Question: I am trying to build a tool that can compare images side-by-side. To do this, I have used three graphics view widgets in QT. They all zoom at the same rate, but I cannot seem to find anything online about how to link the movement of the images (aka - the drag and drop with the mouse). Is this feature even possible to construct?
Here is what the GUI looks like:
Image compare GUI

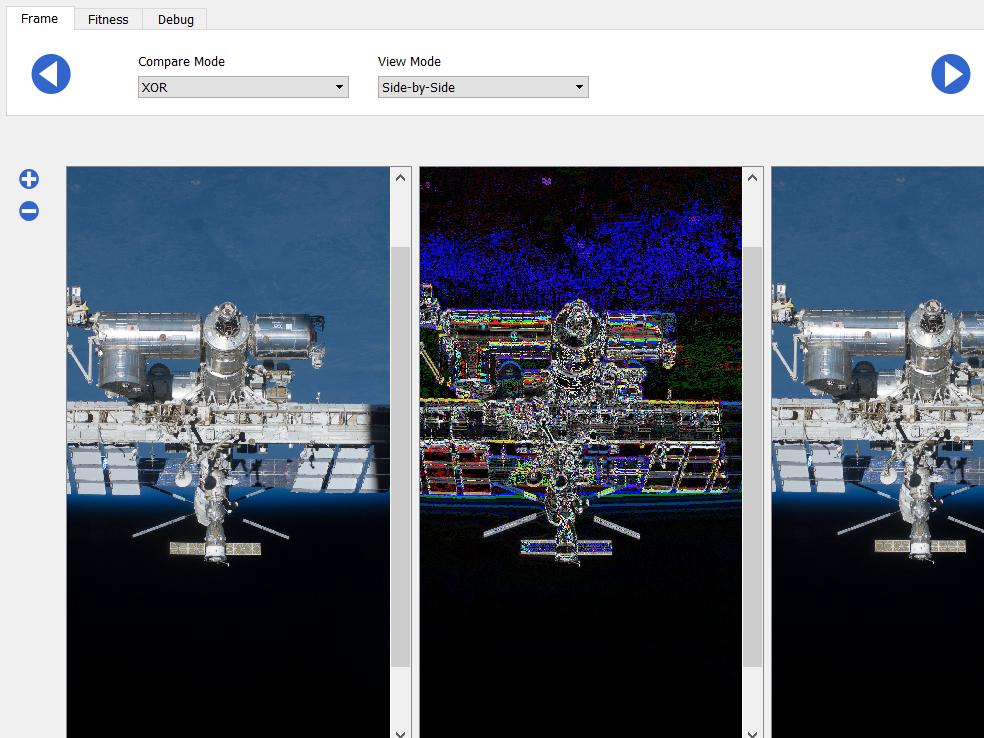
Answer: Well, every time I used a QGraphicsView, I ended up subclassing it cause it didn't provide everything I needed "as public".
In your case though, I believe this is as simple as doing:
'''
connect(graphicsView1->verticalScrollBar(), SIGNAL(valueChanged(int)),
graphicsView2->verticalScrollBar(), SLOT(setValue(int)));
connect(graphicsView2->verticalScrollBar(), SIGNAL(valueChanged(int)),
graphicsView1->verticalScrollBar(), SLOT(setValue(int)));
'''
If you prefer, call some slots to perform more than a 1-to-1 action:
'''
void MyClass::scrollGraphicsView1(int value)
{
graphicsView1->verticalScrollBar()->setValue(value);
}
void MyClass::scrollGraphicsView2(int value)
{
graphicsView2->verticalScrollBar()->setValue(value);
}
'''